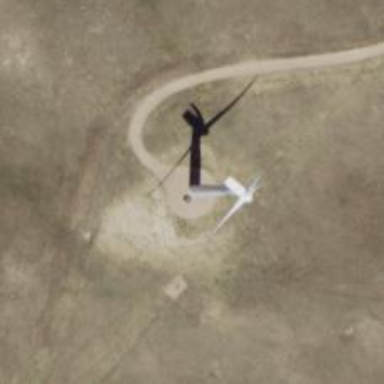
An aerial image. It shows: Wind power generator with wind turbines.